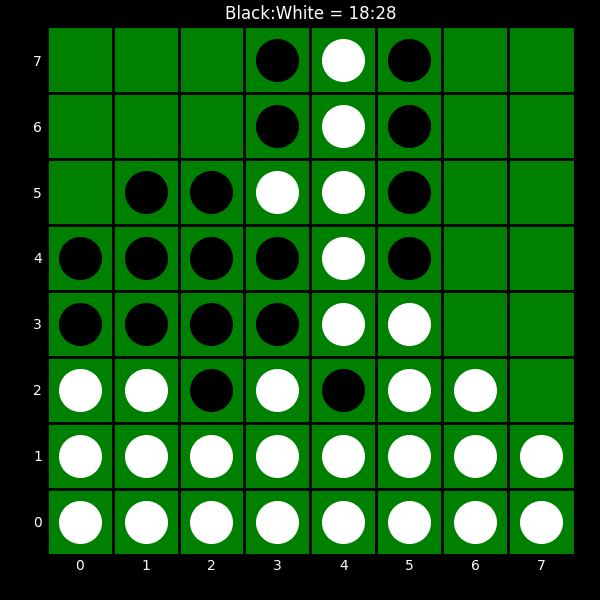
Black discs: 18
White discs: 28